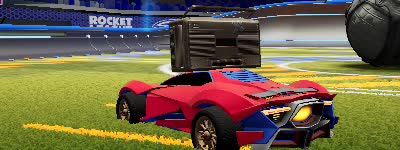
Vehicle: werewolf